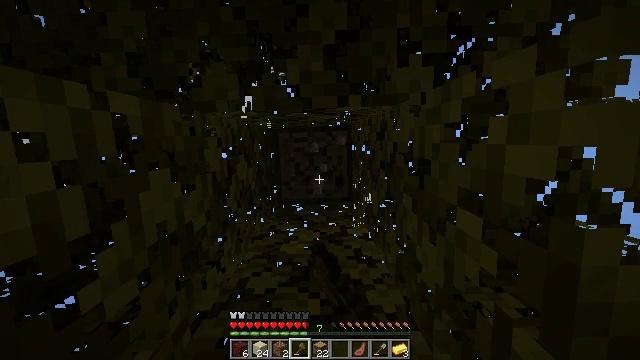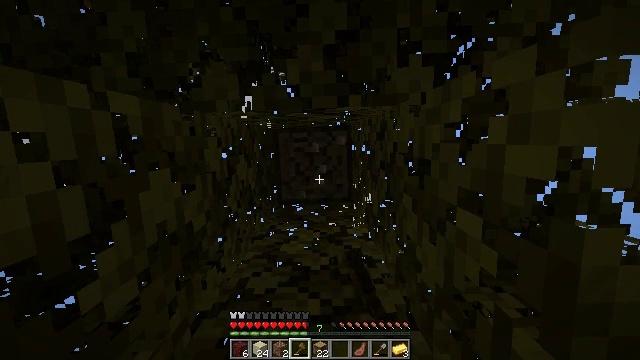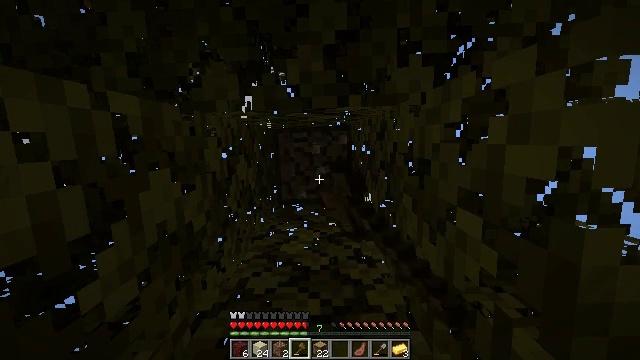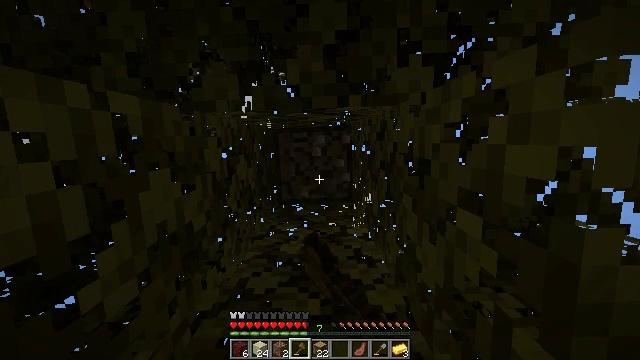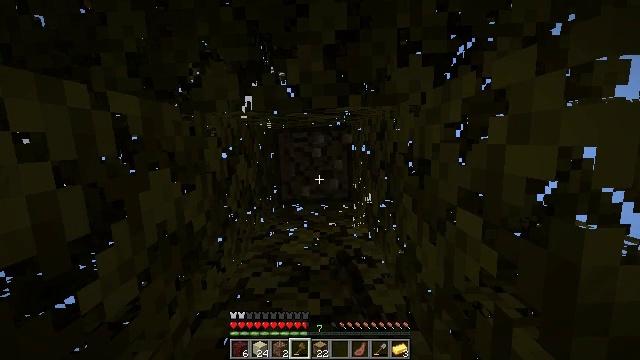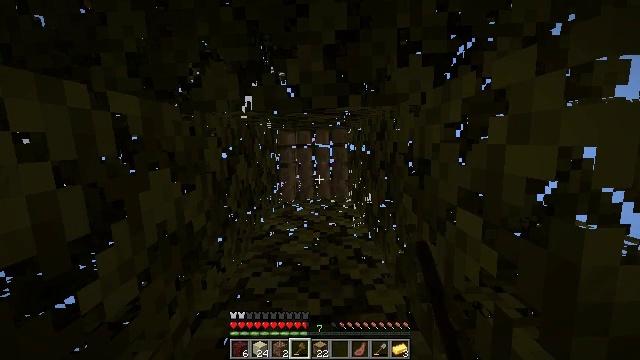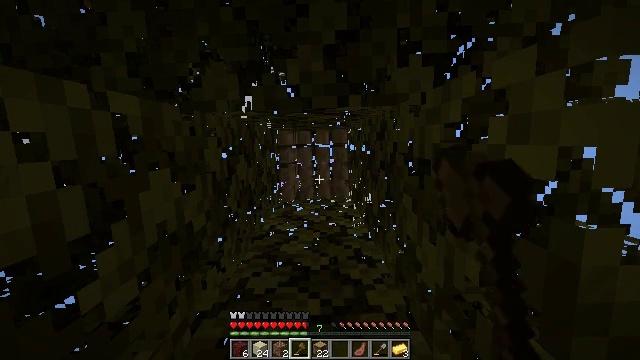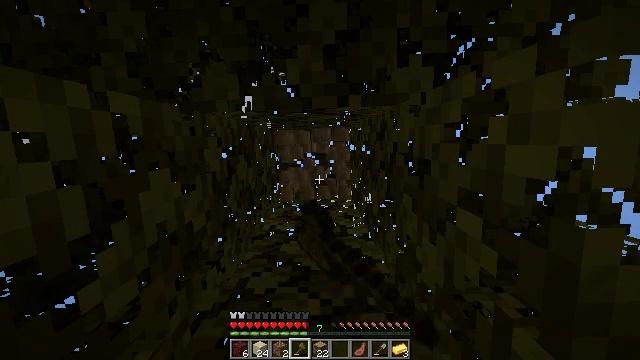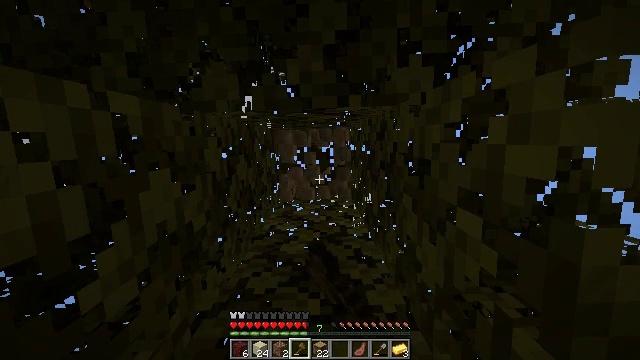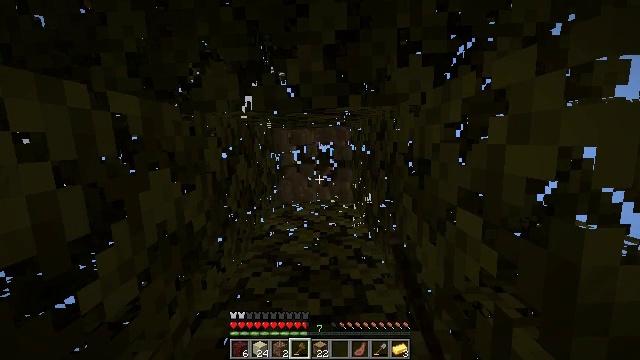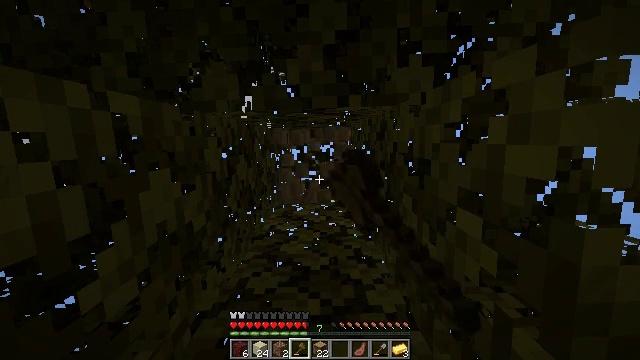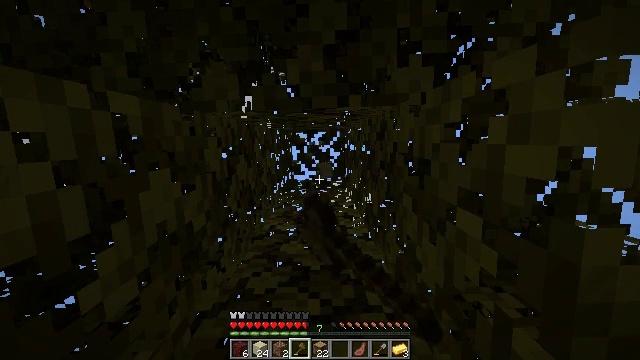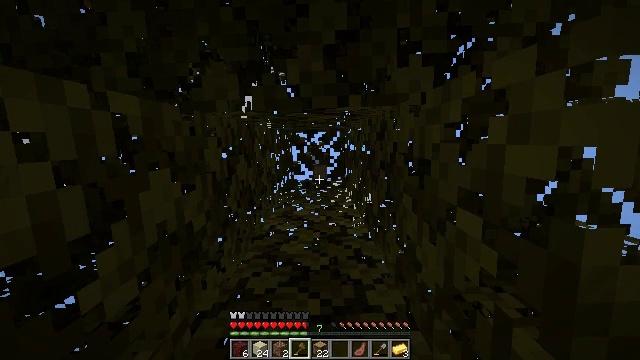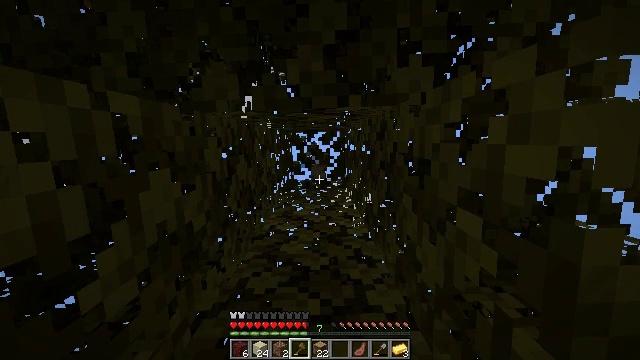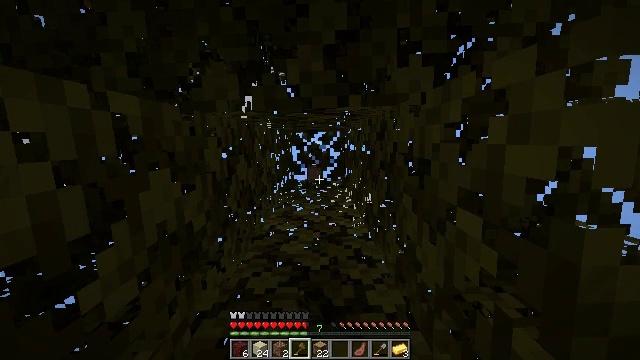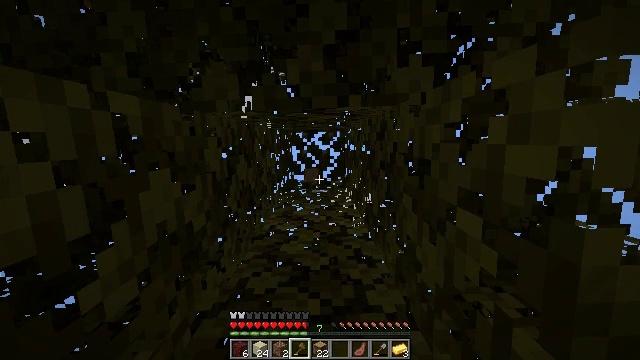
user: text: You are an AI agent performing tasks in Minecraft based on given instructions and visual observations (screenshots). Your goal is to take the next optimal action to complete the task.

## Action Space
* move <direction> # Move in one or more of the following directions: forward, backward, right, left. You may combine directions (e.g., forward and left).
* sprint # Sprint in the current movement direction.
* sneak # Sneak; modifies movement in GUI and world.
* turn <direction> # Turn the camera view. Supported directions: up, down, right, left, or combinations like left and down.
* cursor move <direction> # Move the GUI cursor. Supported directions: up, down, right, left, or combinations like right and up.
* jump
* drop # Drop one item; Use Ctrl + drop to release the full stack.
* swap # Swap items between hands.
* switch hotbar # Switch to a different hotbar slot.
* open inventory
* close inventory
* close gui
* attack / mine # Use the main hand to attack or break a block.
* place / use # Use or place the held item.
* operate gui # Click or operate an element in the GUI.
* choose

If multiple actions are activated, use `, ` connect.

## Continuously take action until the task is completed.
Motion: motion action
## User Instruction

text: Chop down the oak log.
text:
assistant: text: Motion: attack / mine
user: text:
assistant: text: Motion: attack / mine
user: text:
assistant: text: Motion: attack / mine
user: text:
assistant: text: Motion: attack / mine
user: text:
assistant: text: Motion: attack / mine
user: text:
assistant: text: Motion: attack / mine
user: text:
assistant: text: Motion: attack / mine
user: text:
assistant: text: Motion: attack / mine
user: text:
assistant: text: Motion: attack / mine
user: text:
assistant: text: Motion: attack / mine
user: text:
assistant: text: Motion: attack / mine
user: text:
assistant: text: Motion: attack / mine
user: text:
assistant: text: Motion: attack / mine
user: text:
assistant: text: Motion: attack / mine
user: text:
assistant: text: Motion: no_op
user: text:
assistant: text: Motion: no_op
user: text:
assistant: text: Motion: no_op
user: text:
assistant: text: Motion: no_op
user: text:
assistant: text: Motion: no_op
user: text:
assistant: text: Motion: no_op
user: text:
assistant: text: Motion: no_op
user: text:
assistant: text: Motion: no_op
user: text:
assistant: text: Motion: no_op
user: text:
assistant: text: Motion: no_op
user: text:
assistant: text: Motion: no_op
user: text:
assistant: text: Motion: no_op
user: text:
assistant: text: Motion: no_op
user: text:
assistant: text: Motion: no_op
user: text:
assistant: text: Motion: no_op
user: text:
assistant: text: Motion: no_op